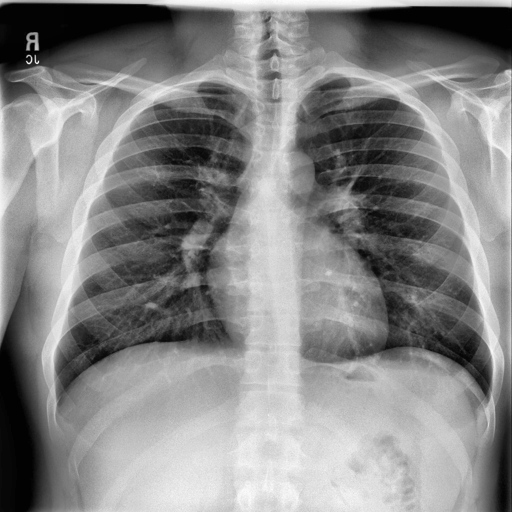
Finding: NORMAL